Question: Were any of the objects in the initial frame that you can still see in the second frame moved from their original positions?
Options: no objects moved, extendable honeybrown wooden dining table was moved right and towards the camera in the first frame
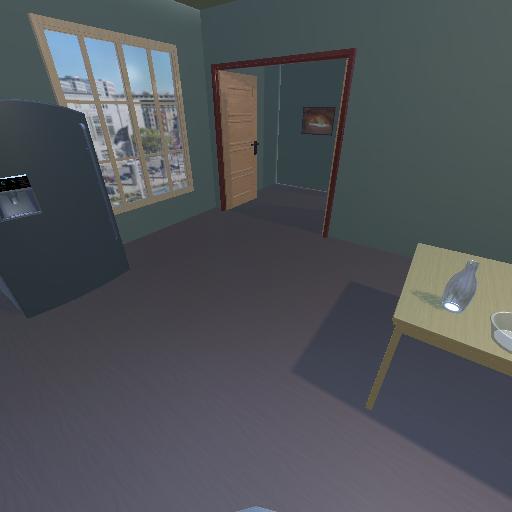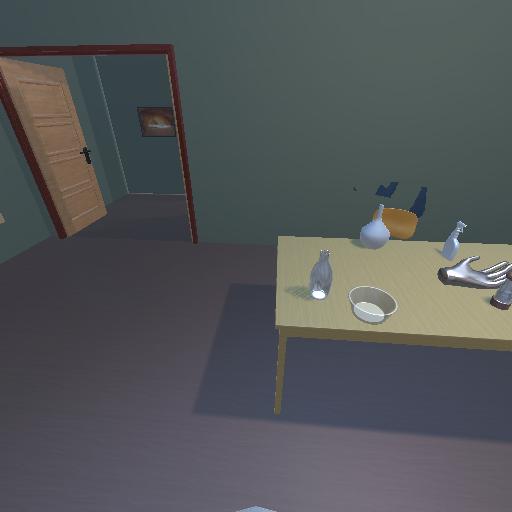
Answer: no objects moved